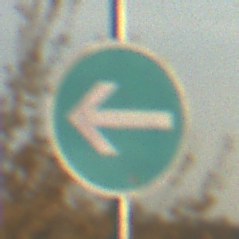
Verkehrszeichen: VorgeschriebeneFahrtrichtungHierLinks
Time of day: SunriseSunset
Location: Outdoor (RoadRail)
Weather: PartlyCloudy
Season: NotSpecified
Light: Natural